Question: At each time, any colored ball can be exchanged with the white ball. How many such exchanges are needed at least to make all the red balls arranged in front of the blue balls and blue balls in front of the yellow balls (white ball positions are arbitrary)?
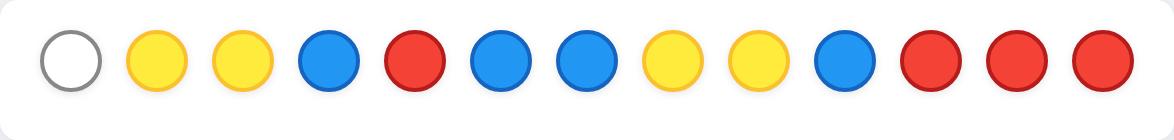
Answer: 9